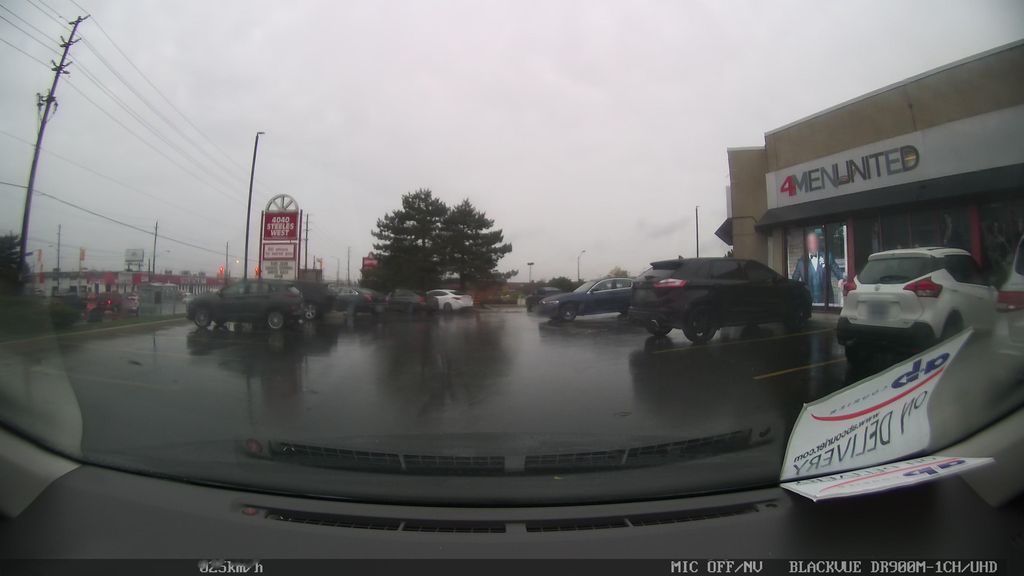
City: toronto